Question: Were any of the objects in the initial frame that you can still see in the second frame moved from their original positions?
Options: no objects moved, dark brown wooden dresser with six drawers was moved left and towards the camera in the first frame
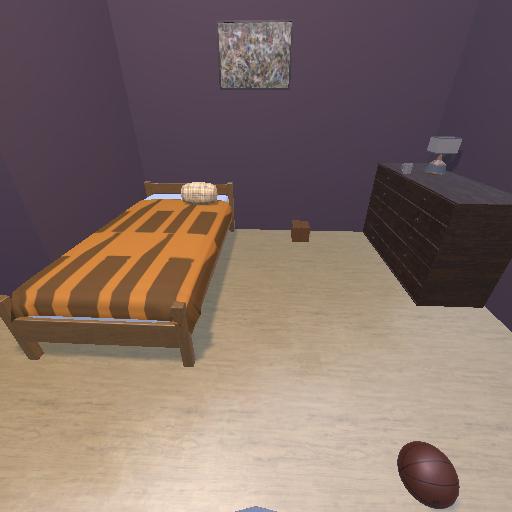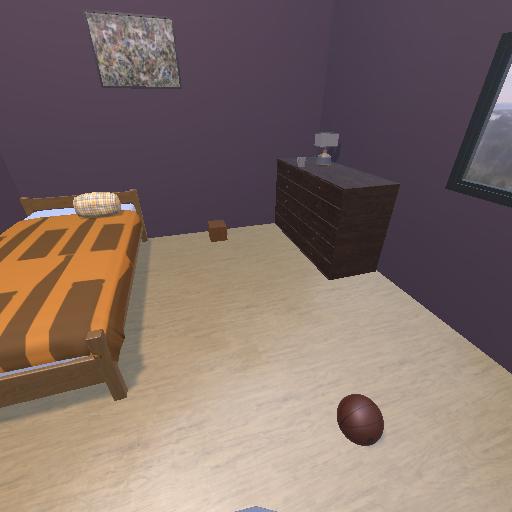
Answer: no objects moved